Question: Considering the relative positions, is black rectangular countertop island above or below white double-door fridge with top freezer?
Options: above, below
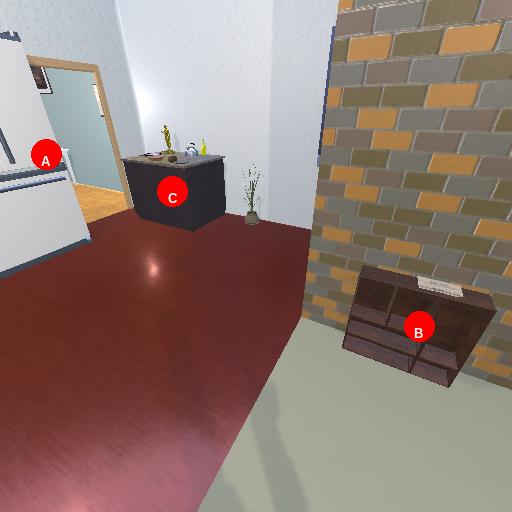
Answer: above